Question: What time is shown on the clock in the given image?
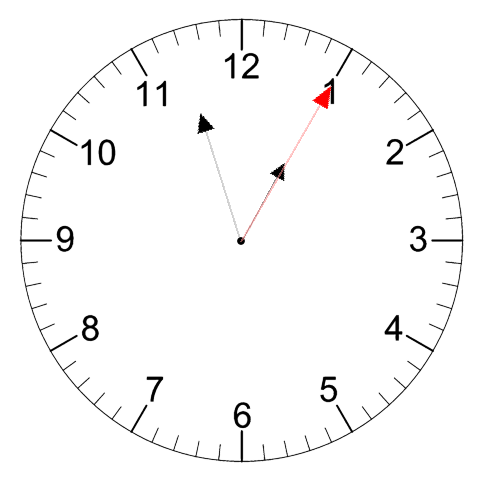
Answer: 12:57:05